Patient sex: F
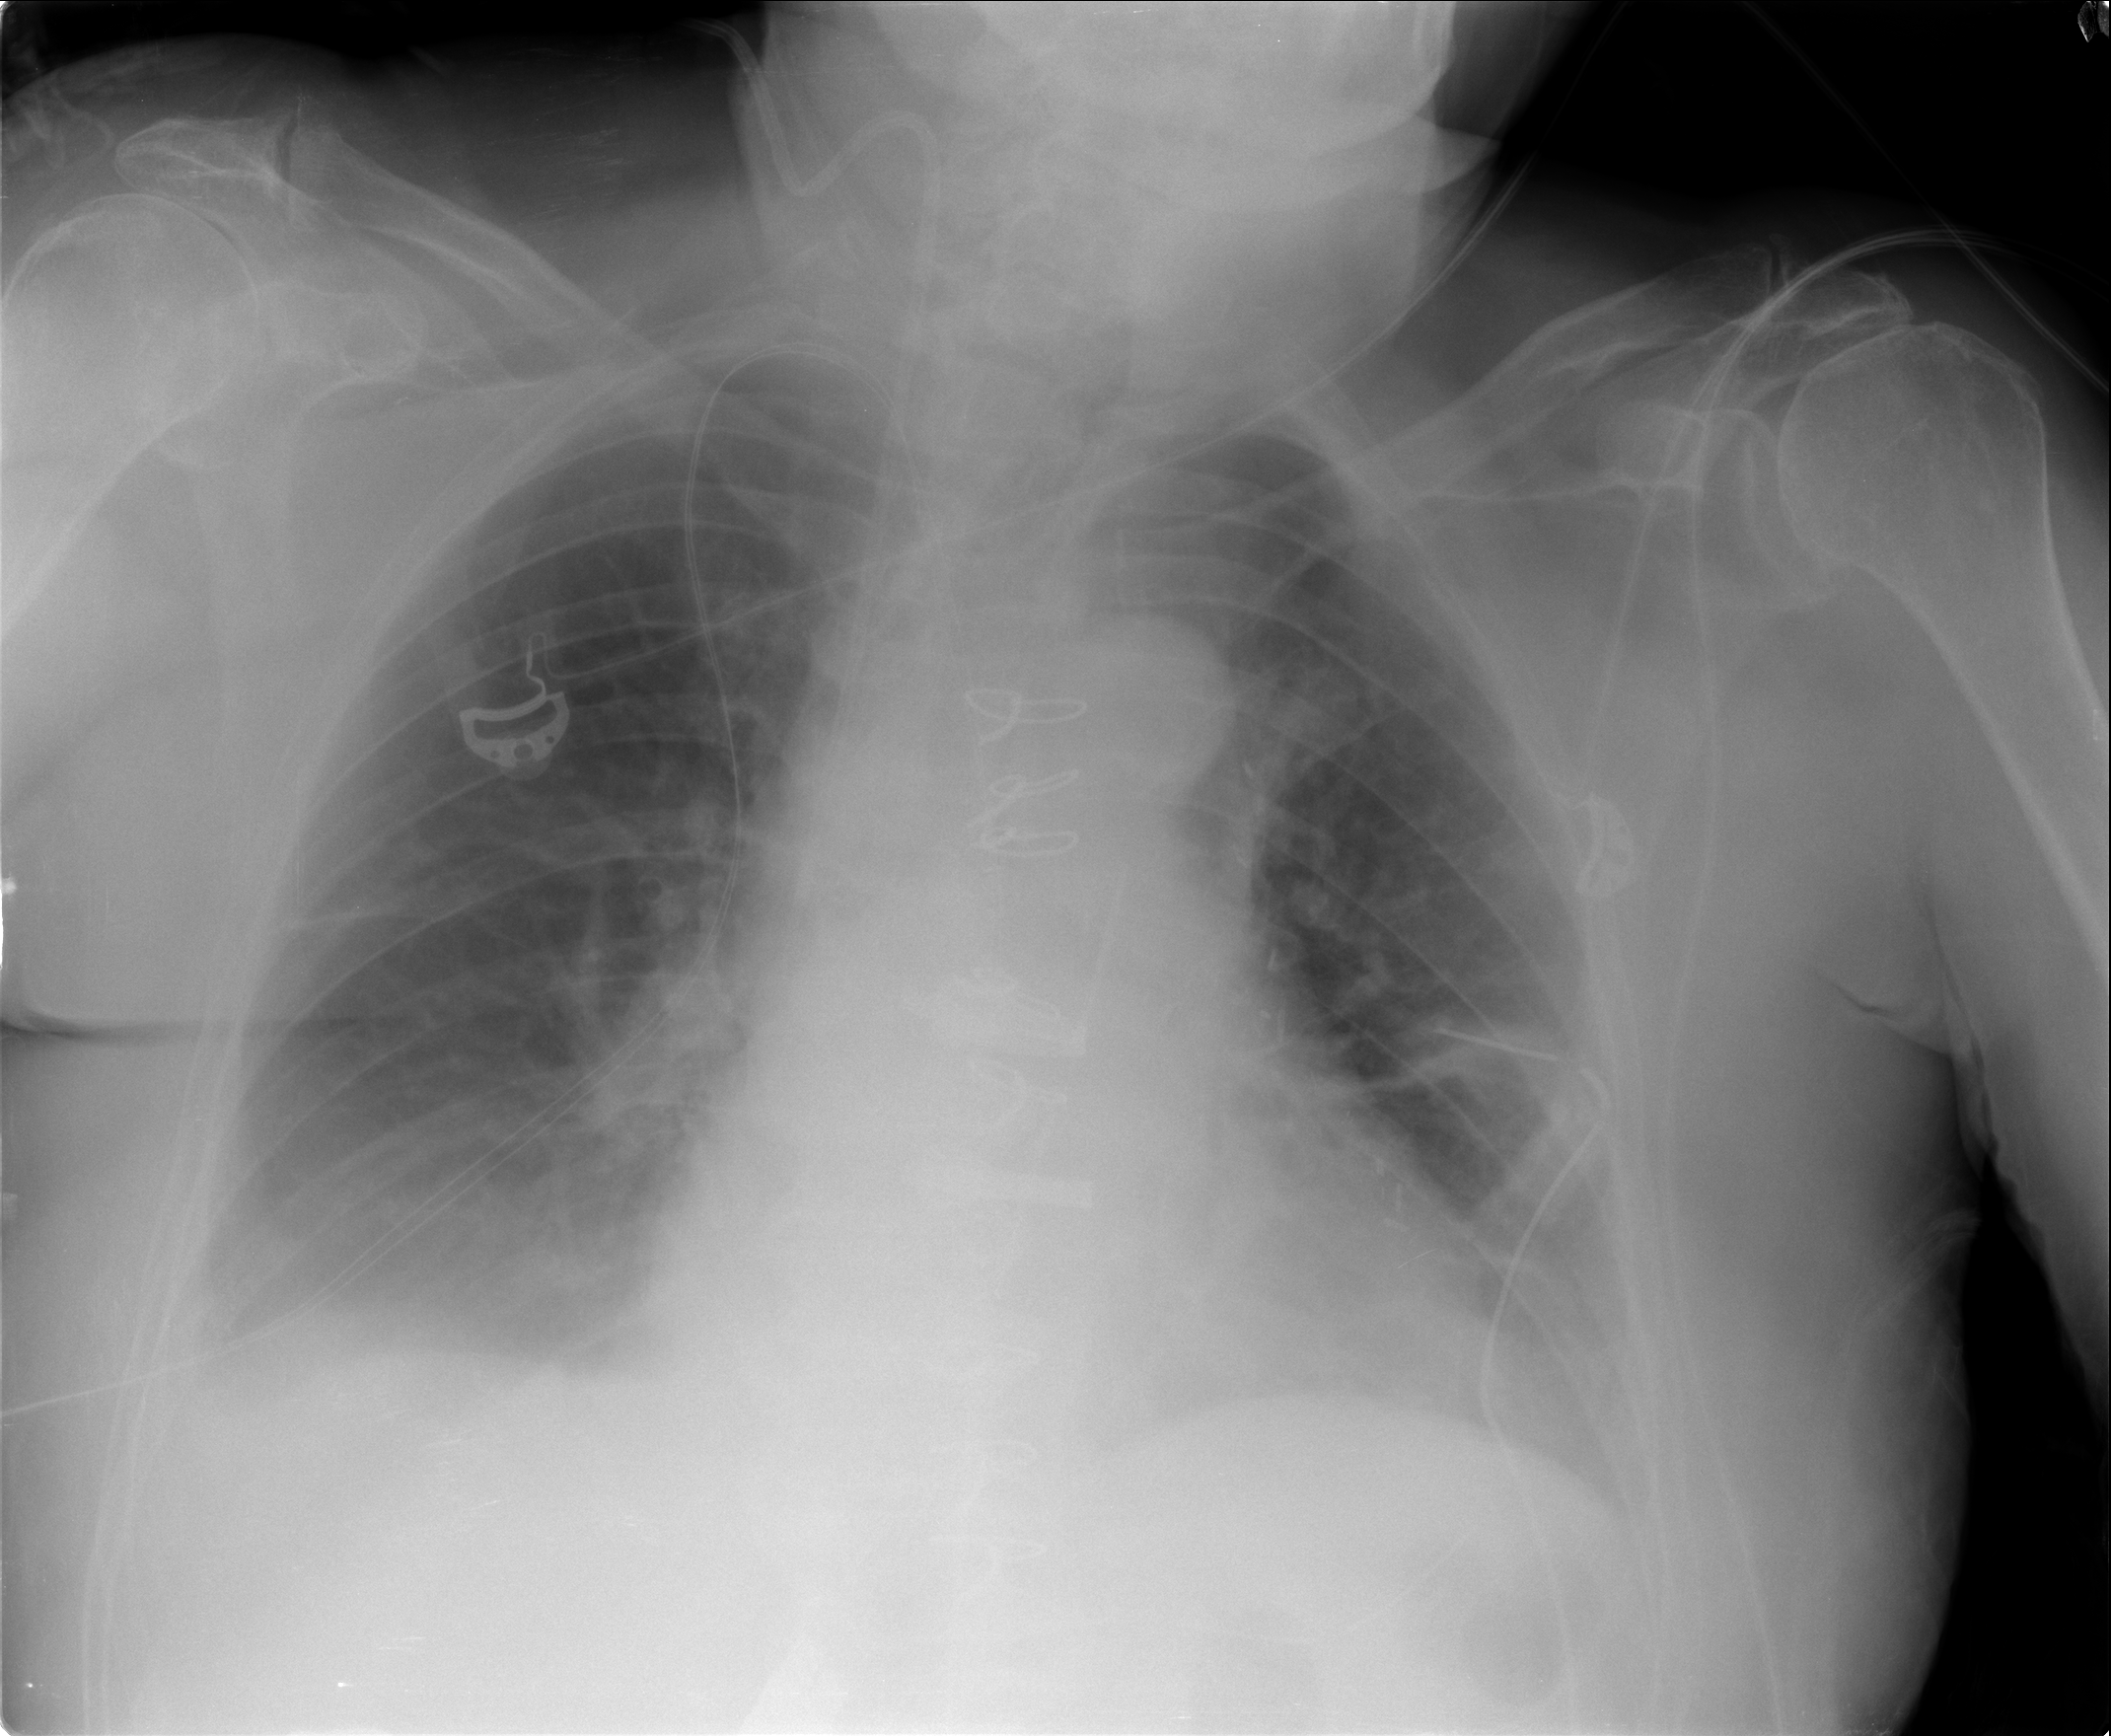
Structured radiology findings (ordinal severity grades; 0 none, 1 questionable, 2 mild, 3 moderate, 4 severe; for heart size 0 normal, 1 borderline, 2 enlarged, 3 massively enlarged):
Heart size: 0
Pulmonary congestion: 0
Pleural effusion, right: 2
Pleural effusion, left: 0
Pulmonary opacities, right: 0
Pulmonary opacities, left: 0
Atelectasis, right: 2
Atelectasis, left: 2